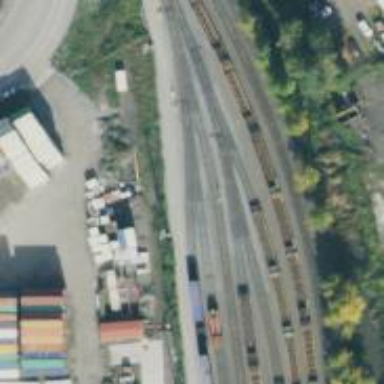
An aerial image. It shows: Railway yard used for servicing trains.